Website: macys
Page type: billing-address
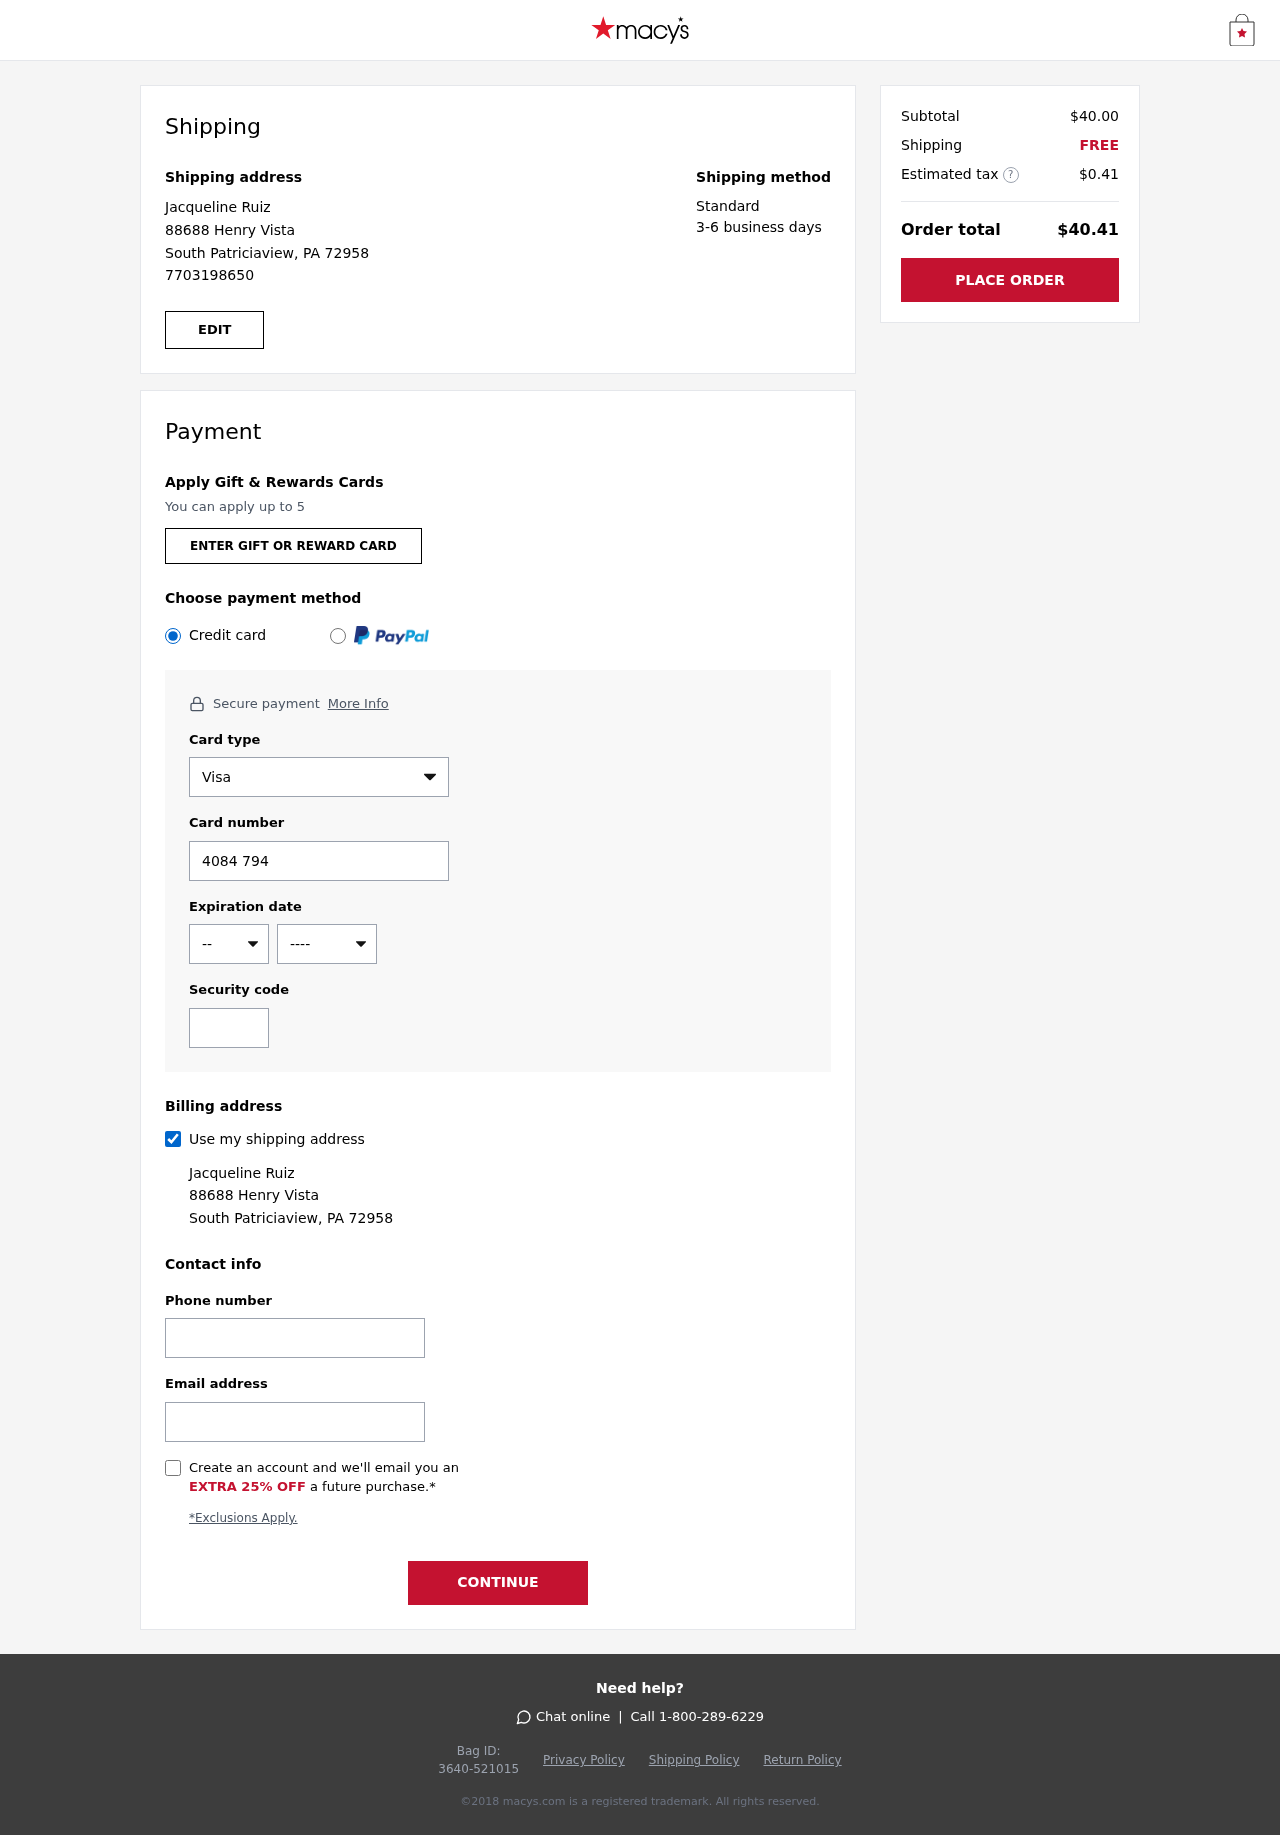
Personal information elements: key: PII_CARD_CVV
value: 524
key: PII_CARD_EXPIRY_MONTH
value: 06
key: PII_CARD_EXPIRY_YEAR
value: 28
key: PII_CARD_NUMBER
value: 4084 7940 7532 5570
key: PII_CARD_TYPE
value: Visa
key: PII_EMAIL
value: jacqueline.ruiz@hotmail.com
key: PII_FULLNAME
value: Jacqueline Ruiz
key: PII_PHONE
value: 7703198650
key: PII_STREET
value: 88688 Henry Vista
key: PII_CITY_STATE_ZIP
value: South Patriciaview, PA 72958
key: PII_FIRSTNAME
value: Jacqueline
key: PII_LASTNAME
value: Ruiz
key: PII_FULLNAME2
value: Jacqueline Ruiz
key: PII_FULLNAME3
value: Jacqueline Ruiz
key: PII_FIRSTNAME2
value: Jacqueline
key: PII_FIRSTNAME3
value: Jacqueline
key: PII_LASTNAME2
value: Ruiz
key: PII_LASTNAME3
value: Ruiz
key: PII_FIRSTNAME_DERIVED
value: Jacqueline
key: PII_LASTNAME_DERIVED
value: Ruiz
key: PII_FULLNAME_DERIVED
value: Jacqueline Ruiz
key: PII_NAME_FULL_DERIVED
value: Jacqueline Ruiz
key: PII_PHONE2
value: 7703198650
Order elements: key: ORDER_SUBTOTAL
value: $40.00
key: ORDER_SHIPPING_COST
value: FREE
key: ORDER_TAX
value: $0.41
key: ORDER_TOTAL
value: $40.41